Field crop: maize
Growth stage: 1
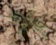
Species: lolium